Field crop: maize
Growth stage: 2
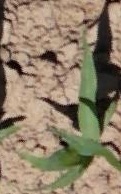
Species: maize